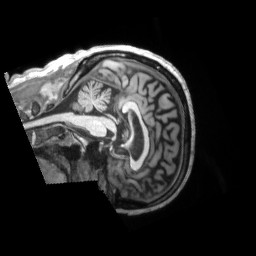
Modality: T1w
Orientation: sagittal
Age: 56
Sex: male
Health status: ill
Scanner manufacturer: siemens
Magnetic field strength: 3 T
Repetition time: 2.2 s
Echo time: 0.00157 s